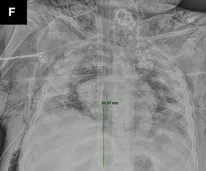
(F) Chest X-ray demonstrating the correct position of the cannula; the green line measures the tip-to-IP distance (9.4 cm).
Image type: radiology (x_ray)